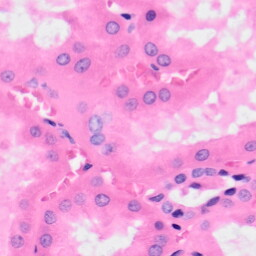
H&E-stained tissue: Kidney